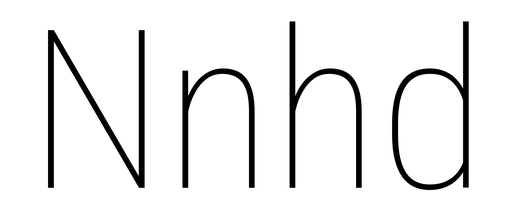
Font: Roboto_Condensed_Thin